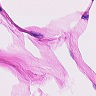
Metastatic tissue present: no